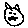
Label: cat